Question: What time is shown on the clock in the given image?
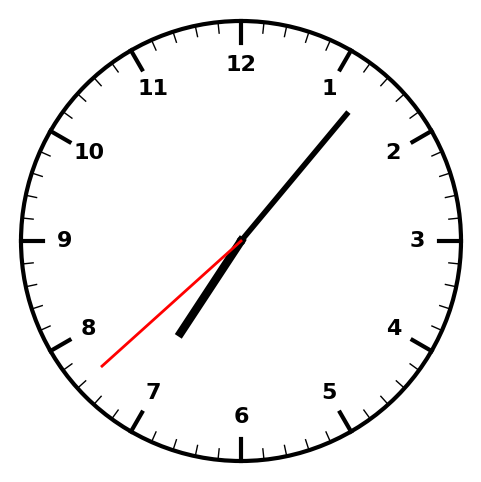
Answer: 07:06:38